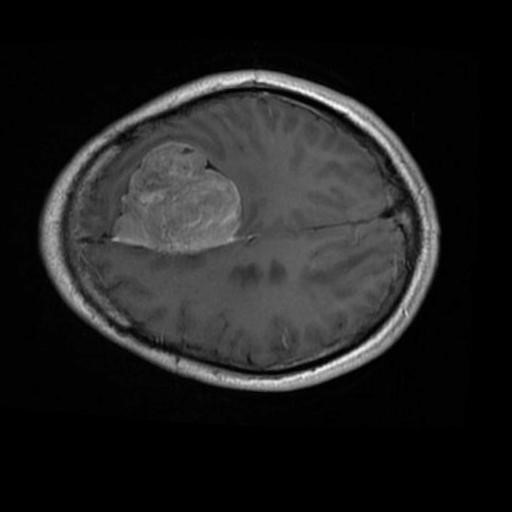
Label: brain_menin